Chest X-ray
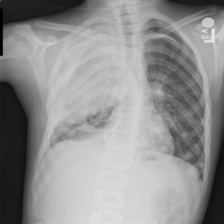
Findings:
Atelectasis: negative
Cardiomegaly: negative
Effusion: positive
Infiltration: negative
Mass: positive
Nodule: negative
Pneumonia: negative
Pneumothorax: positive
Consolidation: negative
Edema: negative
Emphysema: negative
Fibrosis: negative
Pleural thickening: negative
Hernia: negative